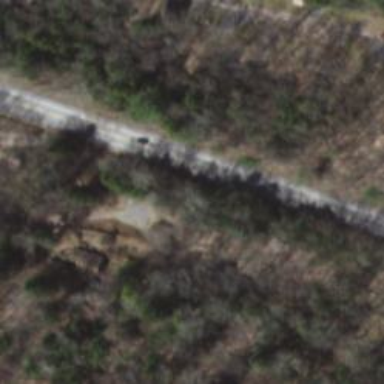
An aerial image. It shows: Primary road with asphalt surface.